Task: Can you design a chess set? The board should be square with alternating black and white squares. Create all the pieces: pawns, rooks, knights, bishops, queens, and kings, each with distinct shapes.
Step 1979:
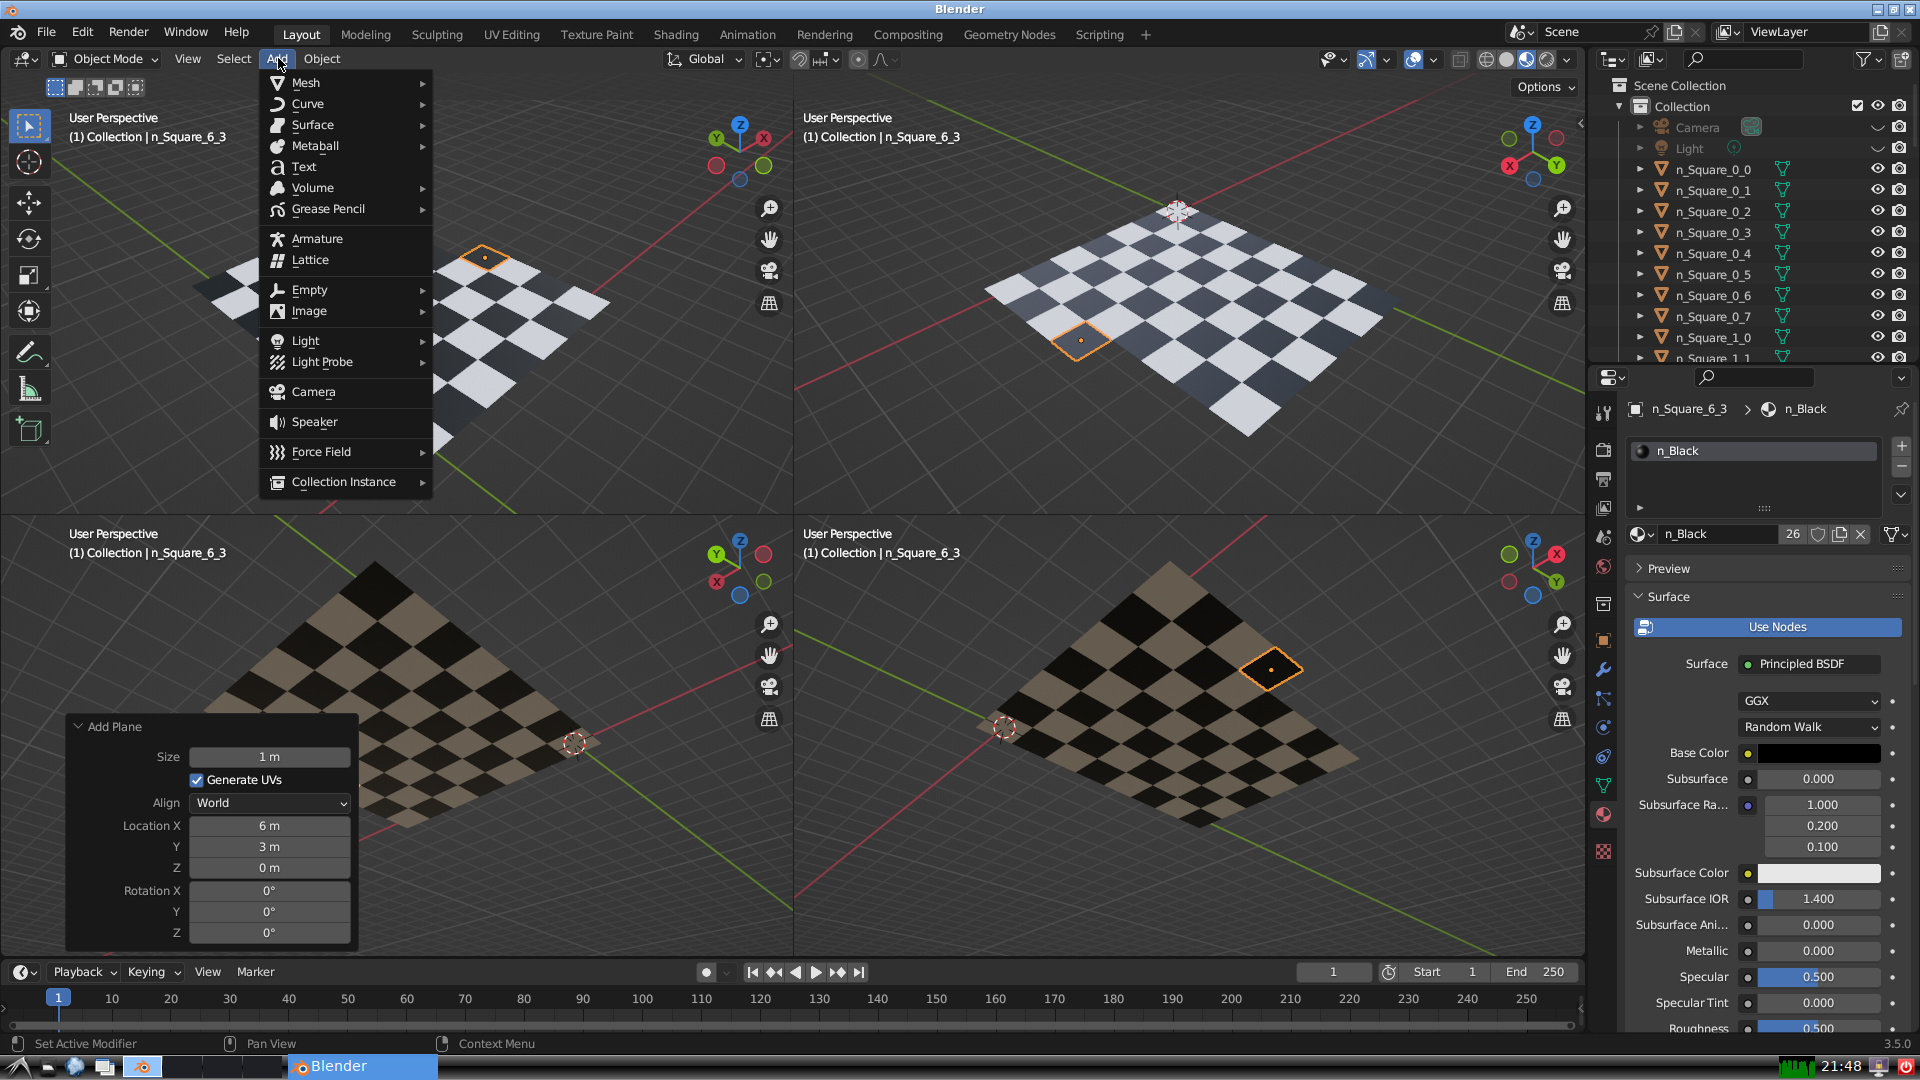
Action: {"mouse_move": [304, 82]}